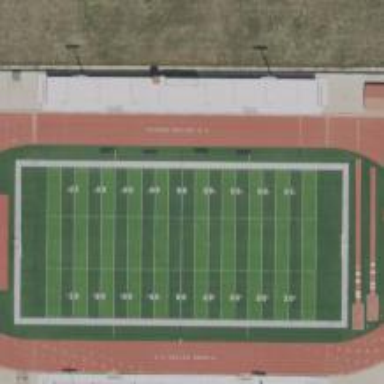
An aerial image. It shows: Pitch for American football with artificial turf surface.